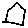
Label: house